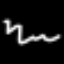
Label: squiggle